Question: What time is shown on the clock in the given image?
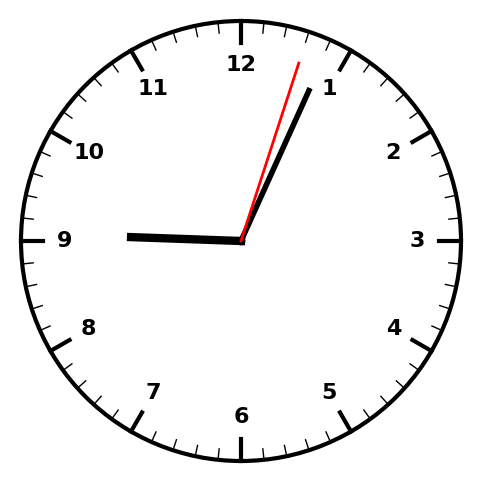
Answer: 09:04:03